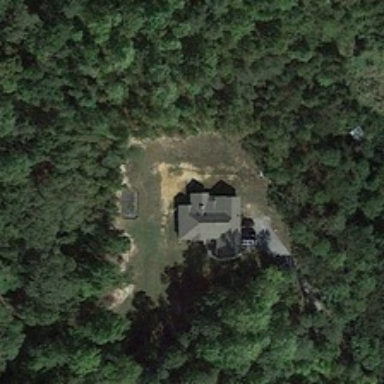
A house with dark gray roof in the middle .